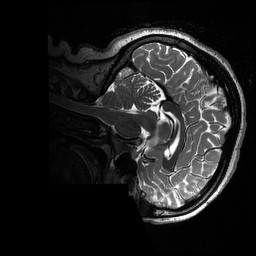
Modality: T2w
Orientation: sagittal
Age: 19
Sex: female